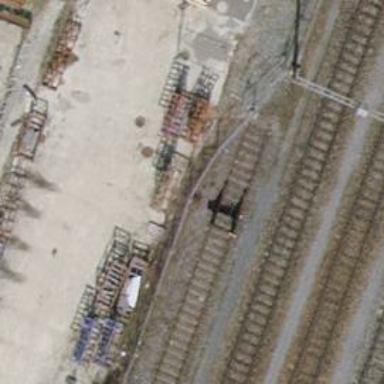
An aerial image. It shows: Railway buffer stop.